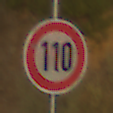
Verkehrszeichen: Geschwindigkeit110
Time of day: SunriseSunset
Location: Outdoor (Nature)
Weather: PartlyCloudy
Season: NotSpecified
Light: Natural